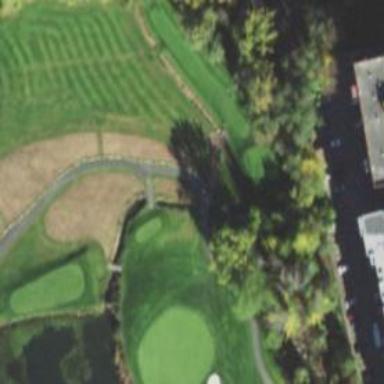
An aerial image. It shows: Pathway for golfing.